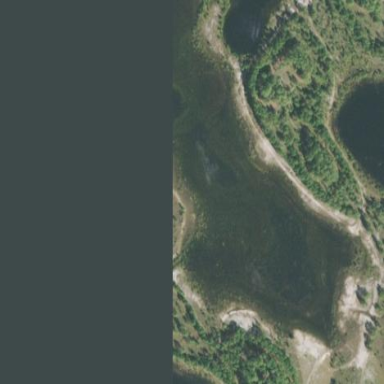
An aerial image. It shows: Beautiful lake surrounded by nature.